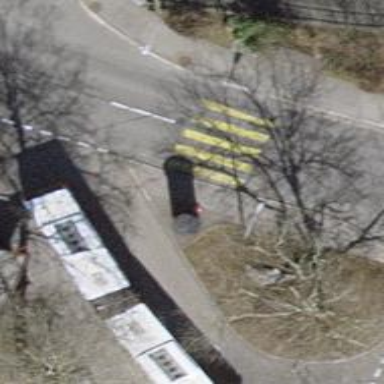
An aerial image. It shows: Asphalt footway with marked crossing.